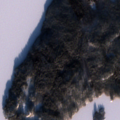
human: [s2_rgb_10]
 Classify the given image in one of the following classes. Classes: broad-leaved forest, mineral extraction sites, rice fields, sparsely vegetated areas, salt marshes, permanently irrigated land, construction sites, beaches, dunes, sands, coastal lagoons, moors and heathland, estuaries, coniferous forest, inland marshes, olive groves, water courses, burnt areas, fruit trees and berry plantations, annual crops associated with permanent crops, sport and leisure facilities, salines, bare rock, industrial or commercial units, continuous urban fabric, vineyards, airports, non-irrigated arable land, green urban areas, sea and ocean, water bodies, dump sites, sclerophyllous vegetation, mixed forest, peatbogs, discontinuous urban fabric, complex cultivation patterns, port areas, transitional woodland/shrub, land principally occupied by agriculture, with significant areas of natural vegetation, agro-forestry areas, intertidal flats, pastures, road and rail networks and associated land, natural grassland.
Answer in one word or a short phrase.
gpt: coniferous forest, mixed forest, water bodies